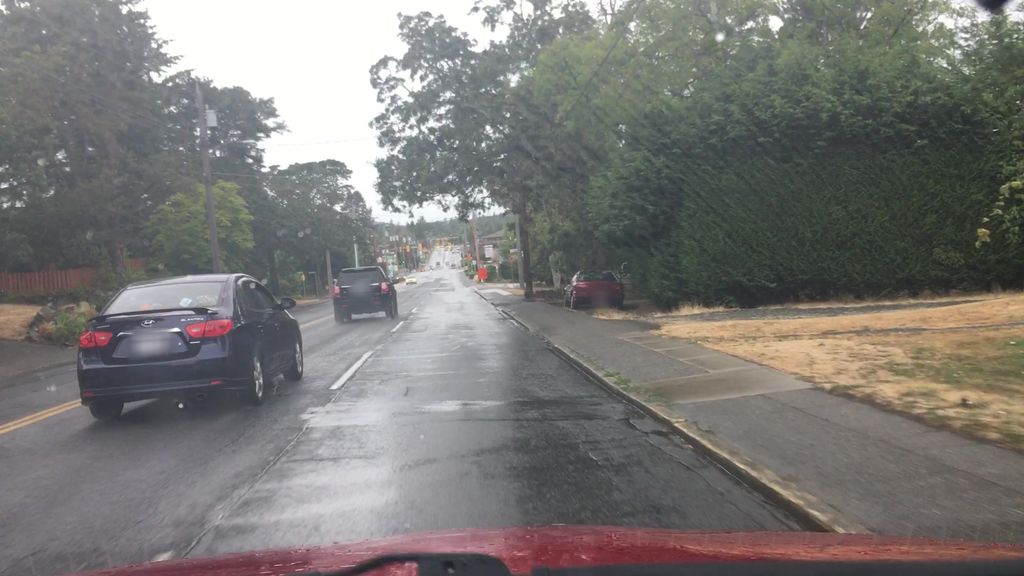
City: victoria